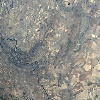
Label: land